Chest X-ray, PA view. Patient: 66 years old, sex M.
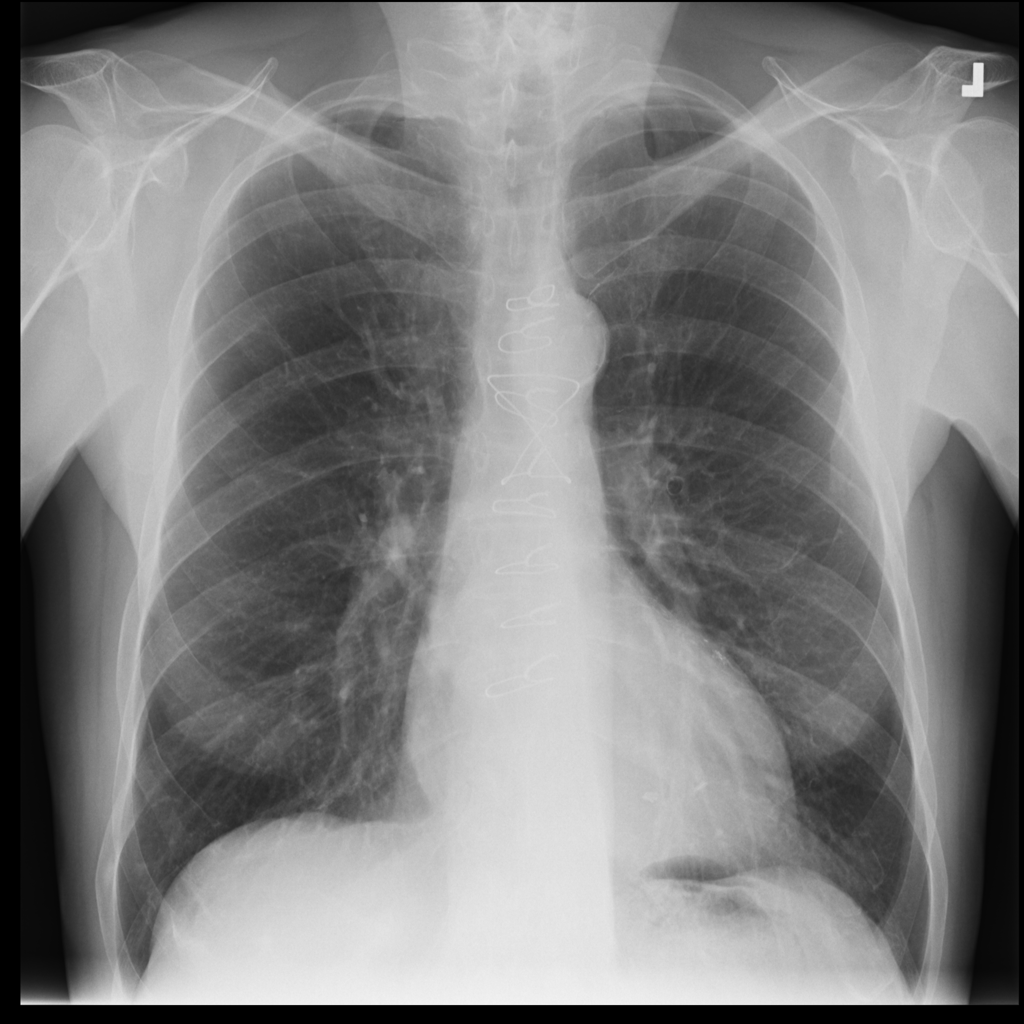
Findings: No Finding